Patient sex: F
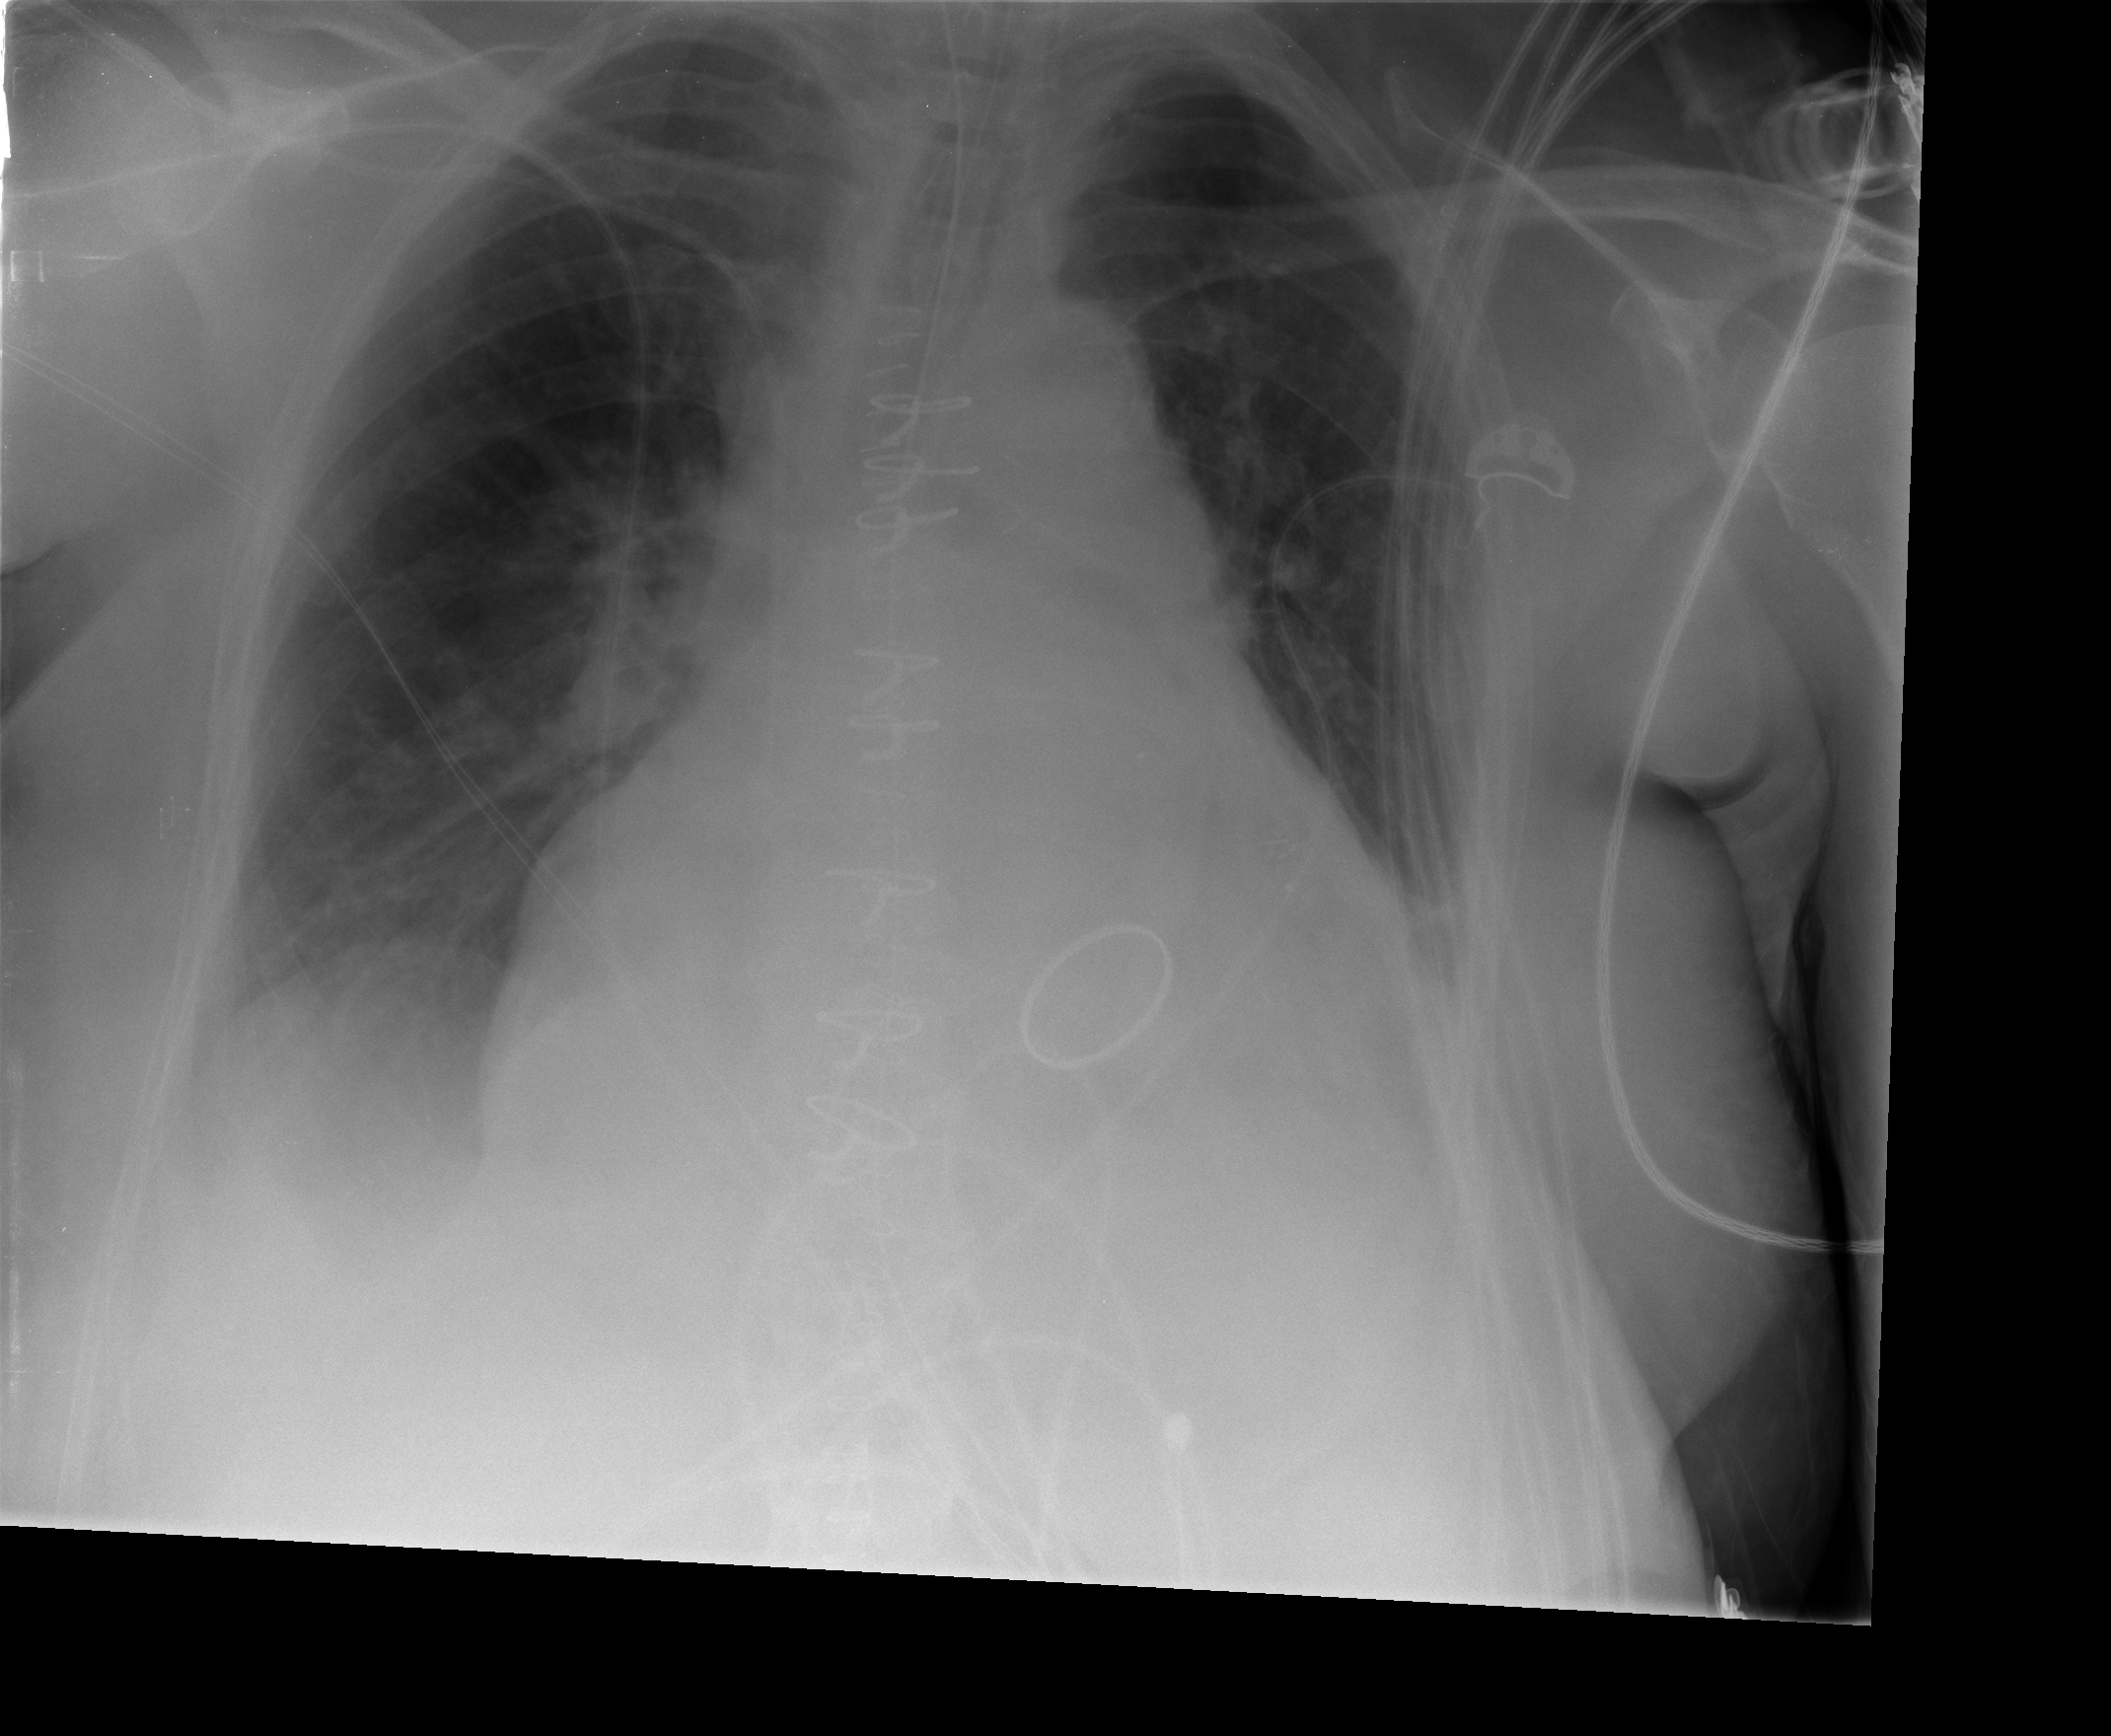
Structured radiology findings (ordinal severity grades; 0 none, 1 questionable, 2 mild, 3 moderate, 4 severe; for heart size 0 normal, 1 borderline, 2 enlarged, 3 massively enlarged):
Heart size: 3
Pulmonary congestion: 2
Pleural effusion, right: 2
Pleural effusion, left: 1
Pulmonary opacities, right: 0
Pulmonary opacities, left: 0
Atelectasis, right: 2
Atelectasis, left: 2